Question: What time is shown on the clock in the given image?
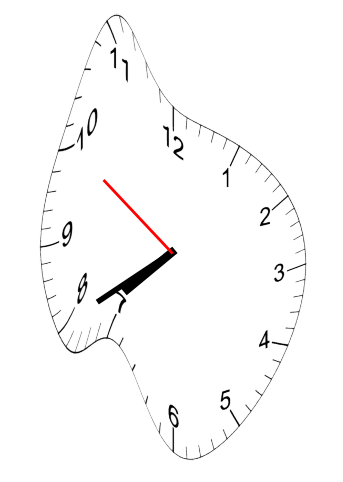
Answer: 07:39:50